Question: I'm using jQuery 1.6.2, the follow picture is the strange problem I found in jQuery (screenshot from my chrome):

Please notice the highlight position. This is so strange, the jQuery function 'parseJSON' change the "picture_id" field. Why?
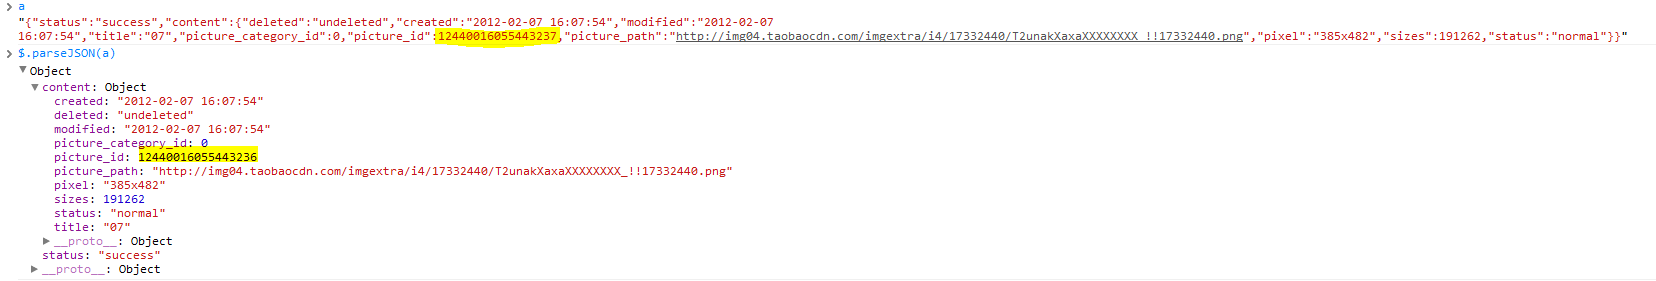
Answer: The number is too large to fit in a 32 bit integer, so it is stored in a floating point variable. The precision of floating point values is insufficient to store all significant digits in the value in your JSON object.
A good explanation of the floating-point precision "problem" can be found here:
<URL>